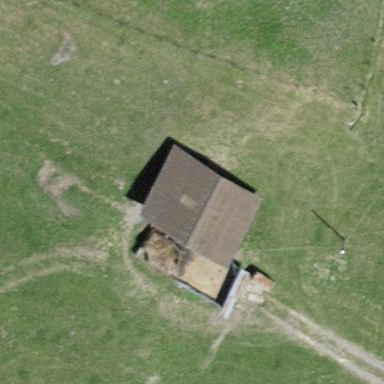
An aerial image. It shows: Barn.